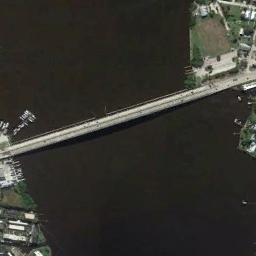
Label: bridge